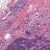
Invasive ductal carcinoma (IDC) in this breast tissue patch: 0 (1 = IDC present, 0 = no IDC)